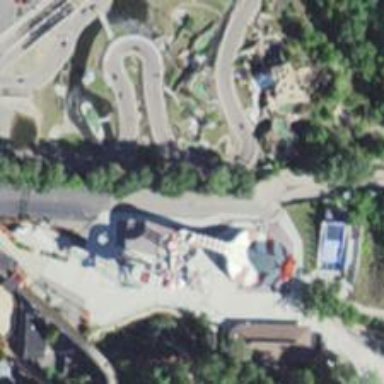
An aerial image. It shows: Water slide attraction.